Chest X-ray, PA view. Patient: 50 years old, sex F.
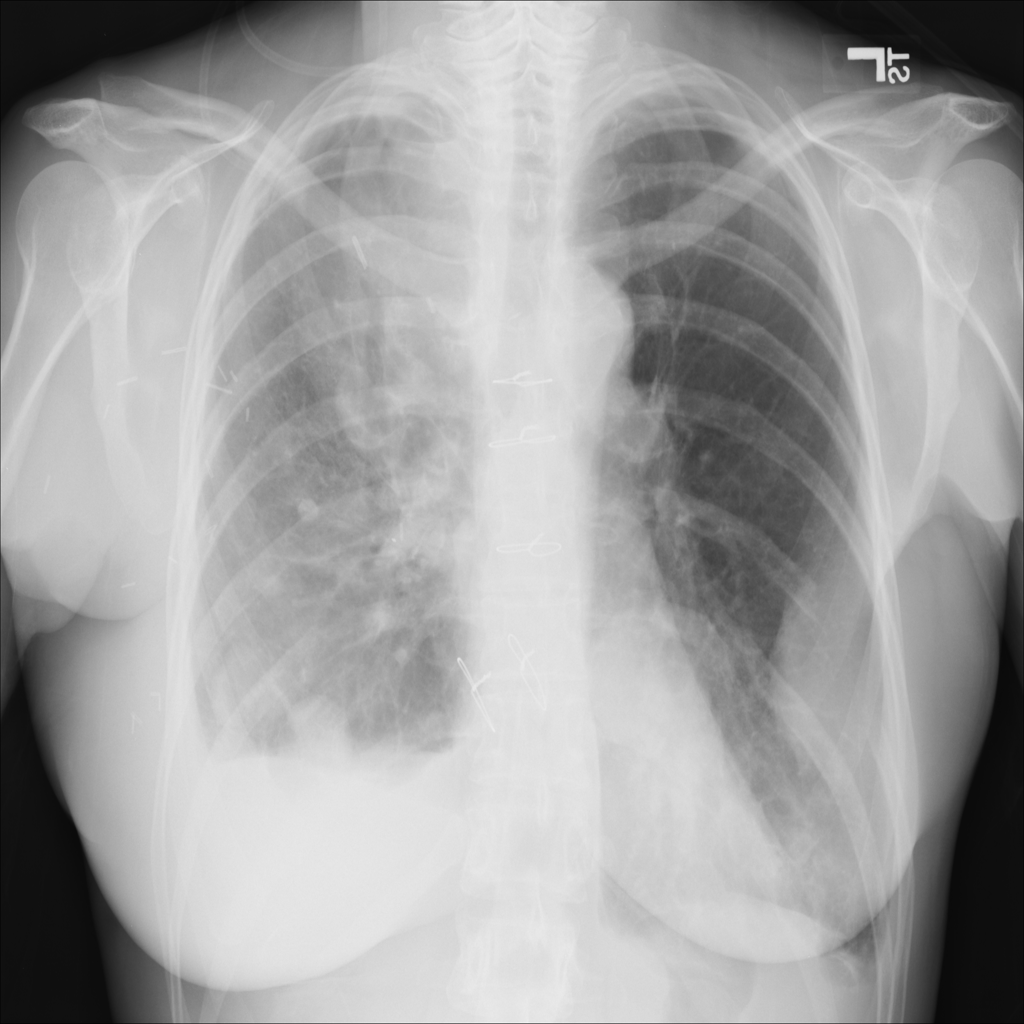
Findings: Effusion, Mass